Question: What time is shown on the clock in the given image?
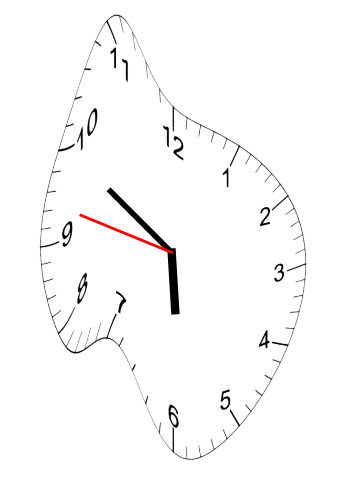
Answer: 05:49:47